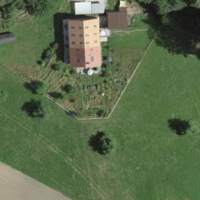
EUNIS habitat code: 52
Species observed at this site:
Cardamine pratensis